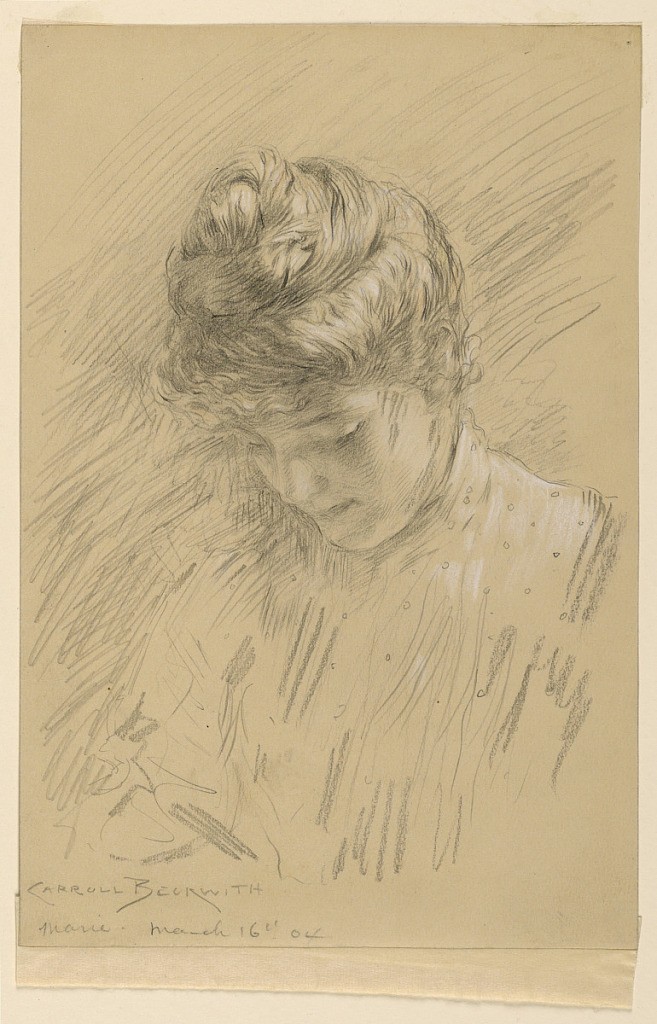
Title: Marie
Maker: J. Carroll Beckwith, American, 1852–1917
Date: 1904
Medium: Pastel and graphite on paper
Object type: Drawing
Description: Sketch of a young female figure looking down. Hair braided and coiled on top of head. Indication of dotted material in shirtwaist.